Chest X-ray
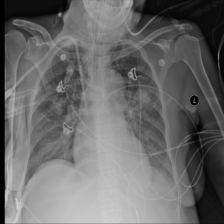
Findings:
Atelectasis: negative
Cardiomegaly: negative
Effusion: negative
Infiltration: negative
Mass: negative
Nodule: negative
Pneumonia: negative
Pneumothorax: negative
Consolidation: positive
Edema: negative
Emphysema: negative
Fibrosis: negative
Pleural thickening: negative
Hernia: negative